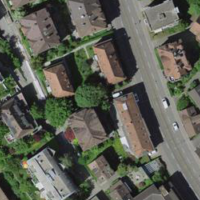
EUNIS habitat code: 54
Species observed at this site:
Hottonia palustris